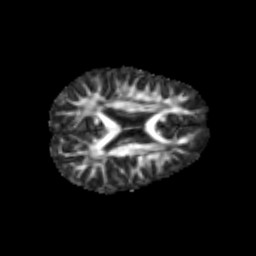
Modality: FA
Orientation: axial
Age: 7
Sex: male
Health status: healthy